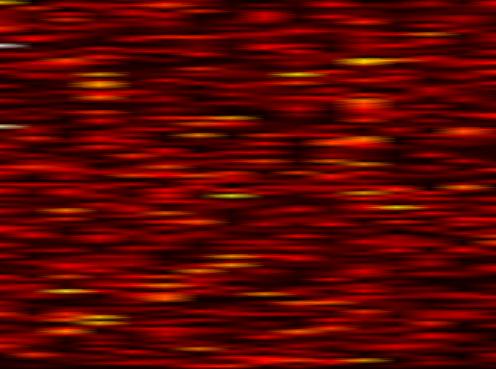
Label: UFMC